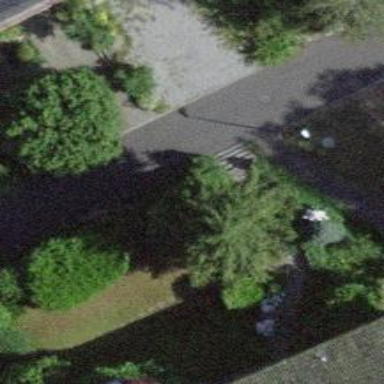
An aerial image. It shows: Gravel path with steps.